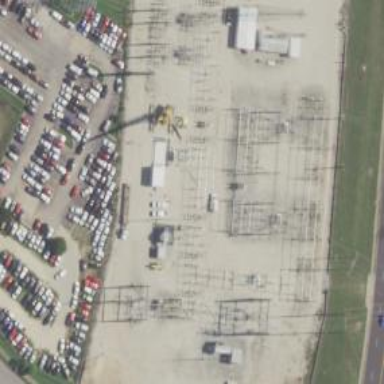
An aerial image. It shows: Outdoor power substation with fence surrounding it. The substation operates at the transmission level.